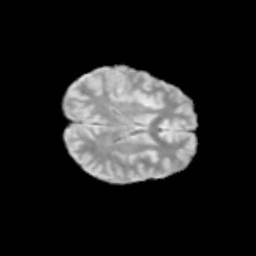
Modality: T2w
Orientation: axial
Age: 12
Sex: female
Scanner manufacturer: siemens
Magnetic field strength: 3 T
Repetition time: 3.8 s
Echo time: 0.07 s